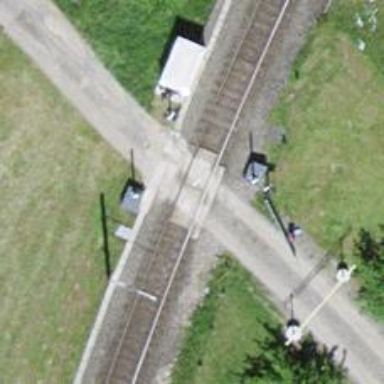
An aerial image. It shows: Full barrier level crossing on railway.